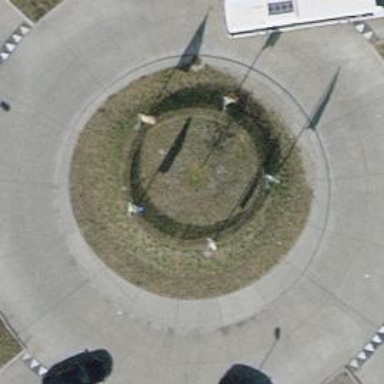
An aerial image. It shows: Secondary road with concrete surface that forms roundabout at the junction.